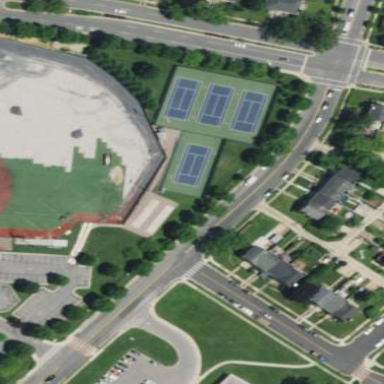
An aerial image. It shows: Sports centre with focus on tennis.